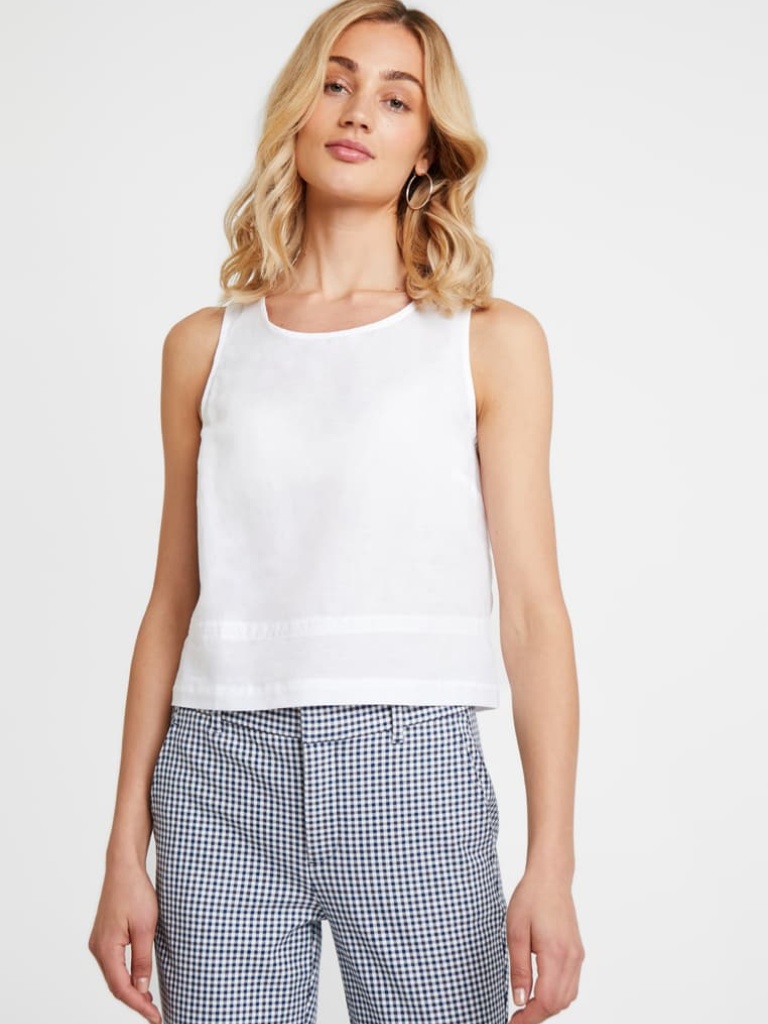
cotton loose sleeveless hip length Untucked crew tank